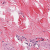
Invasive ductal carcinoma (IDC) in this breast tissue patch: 0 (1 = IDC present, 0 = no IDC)